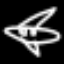
Label: airplane